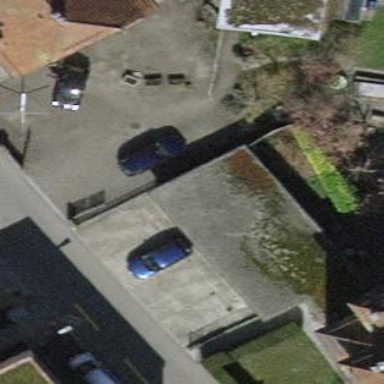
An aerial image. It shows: Group of garages.